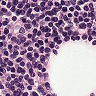
Metastatic tissue present: no